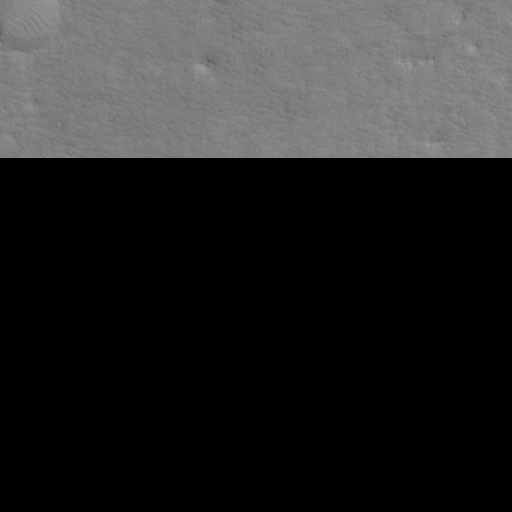
Classes present: Background